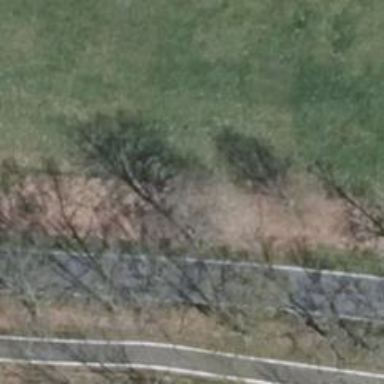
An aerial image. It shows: Row of deciduous broadleaved trees.